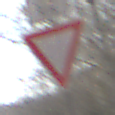
Verkehrszeichen: VorfahrtGewaehren
Zusatzzeichen oben: RichtungsangabeDurchPfeile9
Umgebung: Outdoor, Nature
Tageszeit: MorningAfternoon
Wetter: Clear
Licht: Natural
Jahreszeit: Winter
Kontrast: HighContrast